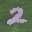
Label: 2